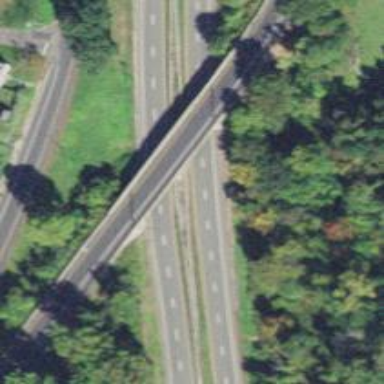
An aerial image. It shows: Primary highway with bridge.